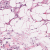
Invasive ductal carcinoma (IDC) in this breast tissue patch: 0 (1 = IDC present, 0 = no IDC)